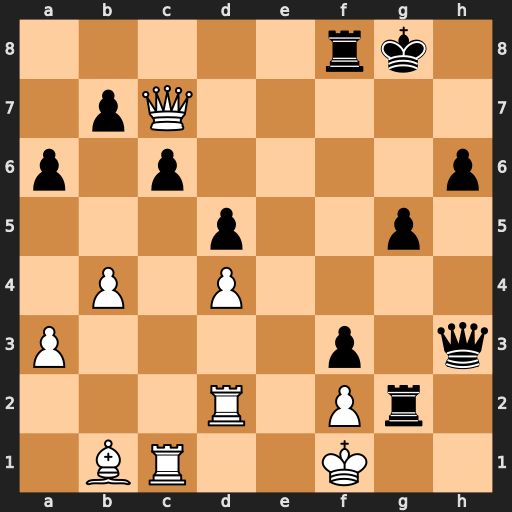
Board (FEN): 5rk1/1pQ5/p1p4p/3p2p1/1P1P4/P4p1q/3R1Pr1/1BR2K2
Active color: w
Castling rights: -
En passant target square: -
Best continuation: Qh7#